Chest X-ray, PA view. Patient: 22 years old, sex M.
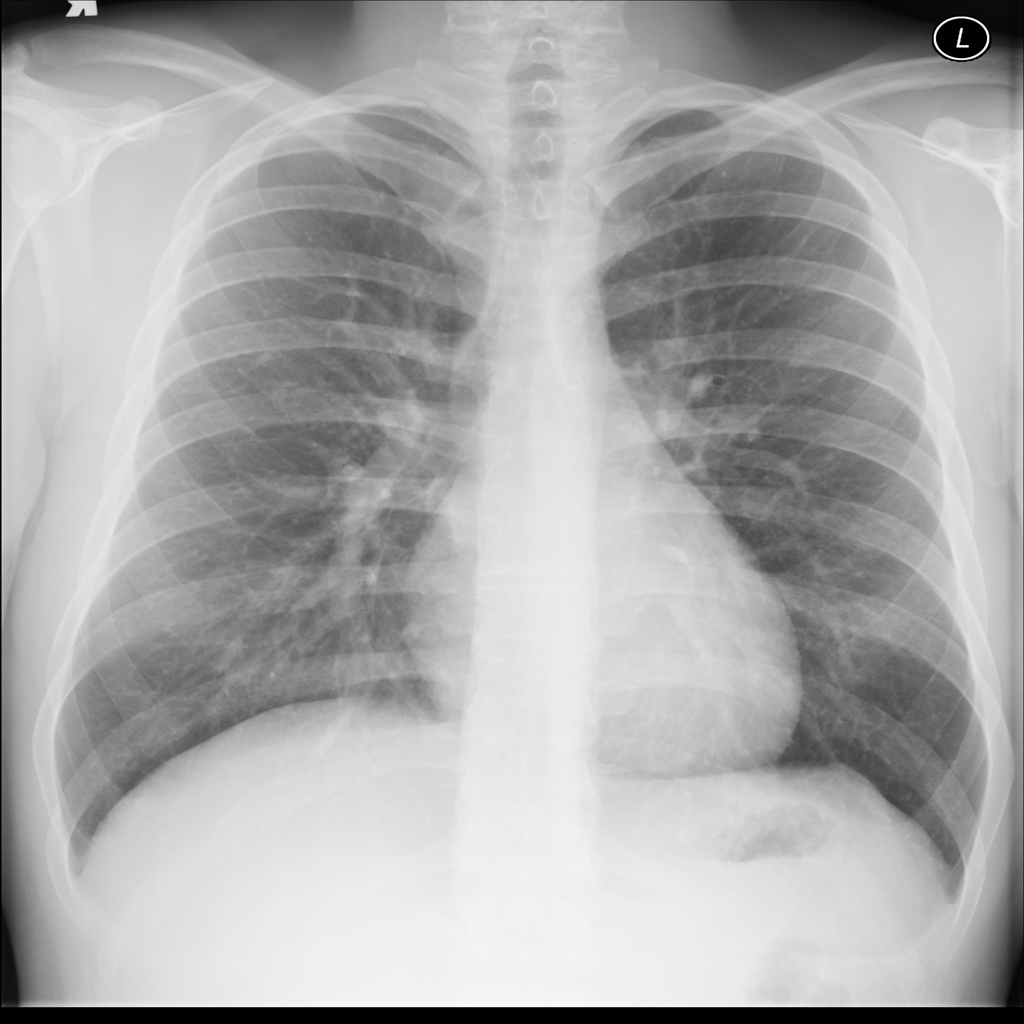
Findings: No Finding